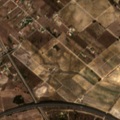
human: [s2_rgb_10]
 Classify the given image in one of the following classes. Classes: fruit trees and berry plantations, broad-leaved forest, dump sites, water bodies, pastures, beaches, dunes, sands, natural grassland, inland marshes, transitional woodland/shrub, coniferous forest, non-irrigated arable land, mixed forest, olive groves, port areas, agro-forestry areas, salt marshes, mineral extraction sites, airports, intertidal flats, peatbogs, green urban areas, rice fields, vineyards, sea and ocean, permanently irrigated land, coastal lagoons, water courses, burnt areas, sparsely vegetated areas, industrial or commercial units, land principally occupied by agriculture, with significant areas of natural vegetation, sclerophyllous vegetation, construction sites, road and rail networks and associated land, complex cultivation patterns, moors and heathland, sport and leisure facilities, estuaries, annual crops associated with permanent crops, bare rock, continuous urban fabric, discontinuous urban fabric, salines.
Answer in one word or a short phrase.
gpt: non-irrigated arable land, vineyards, pastures, complex cultivation patterns, agro-forestry areas